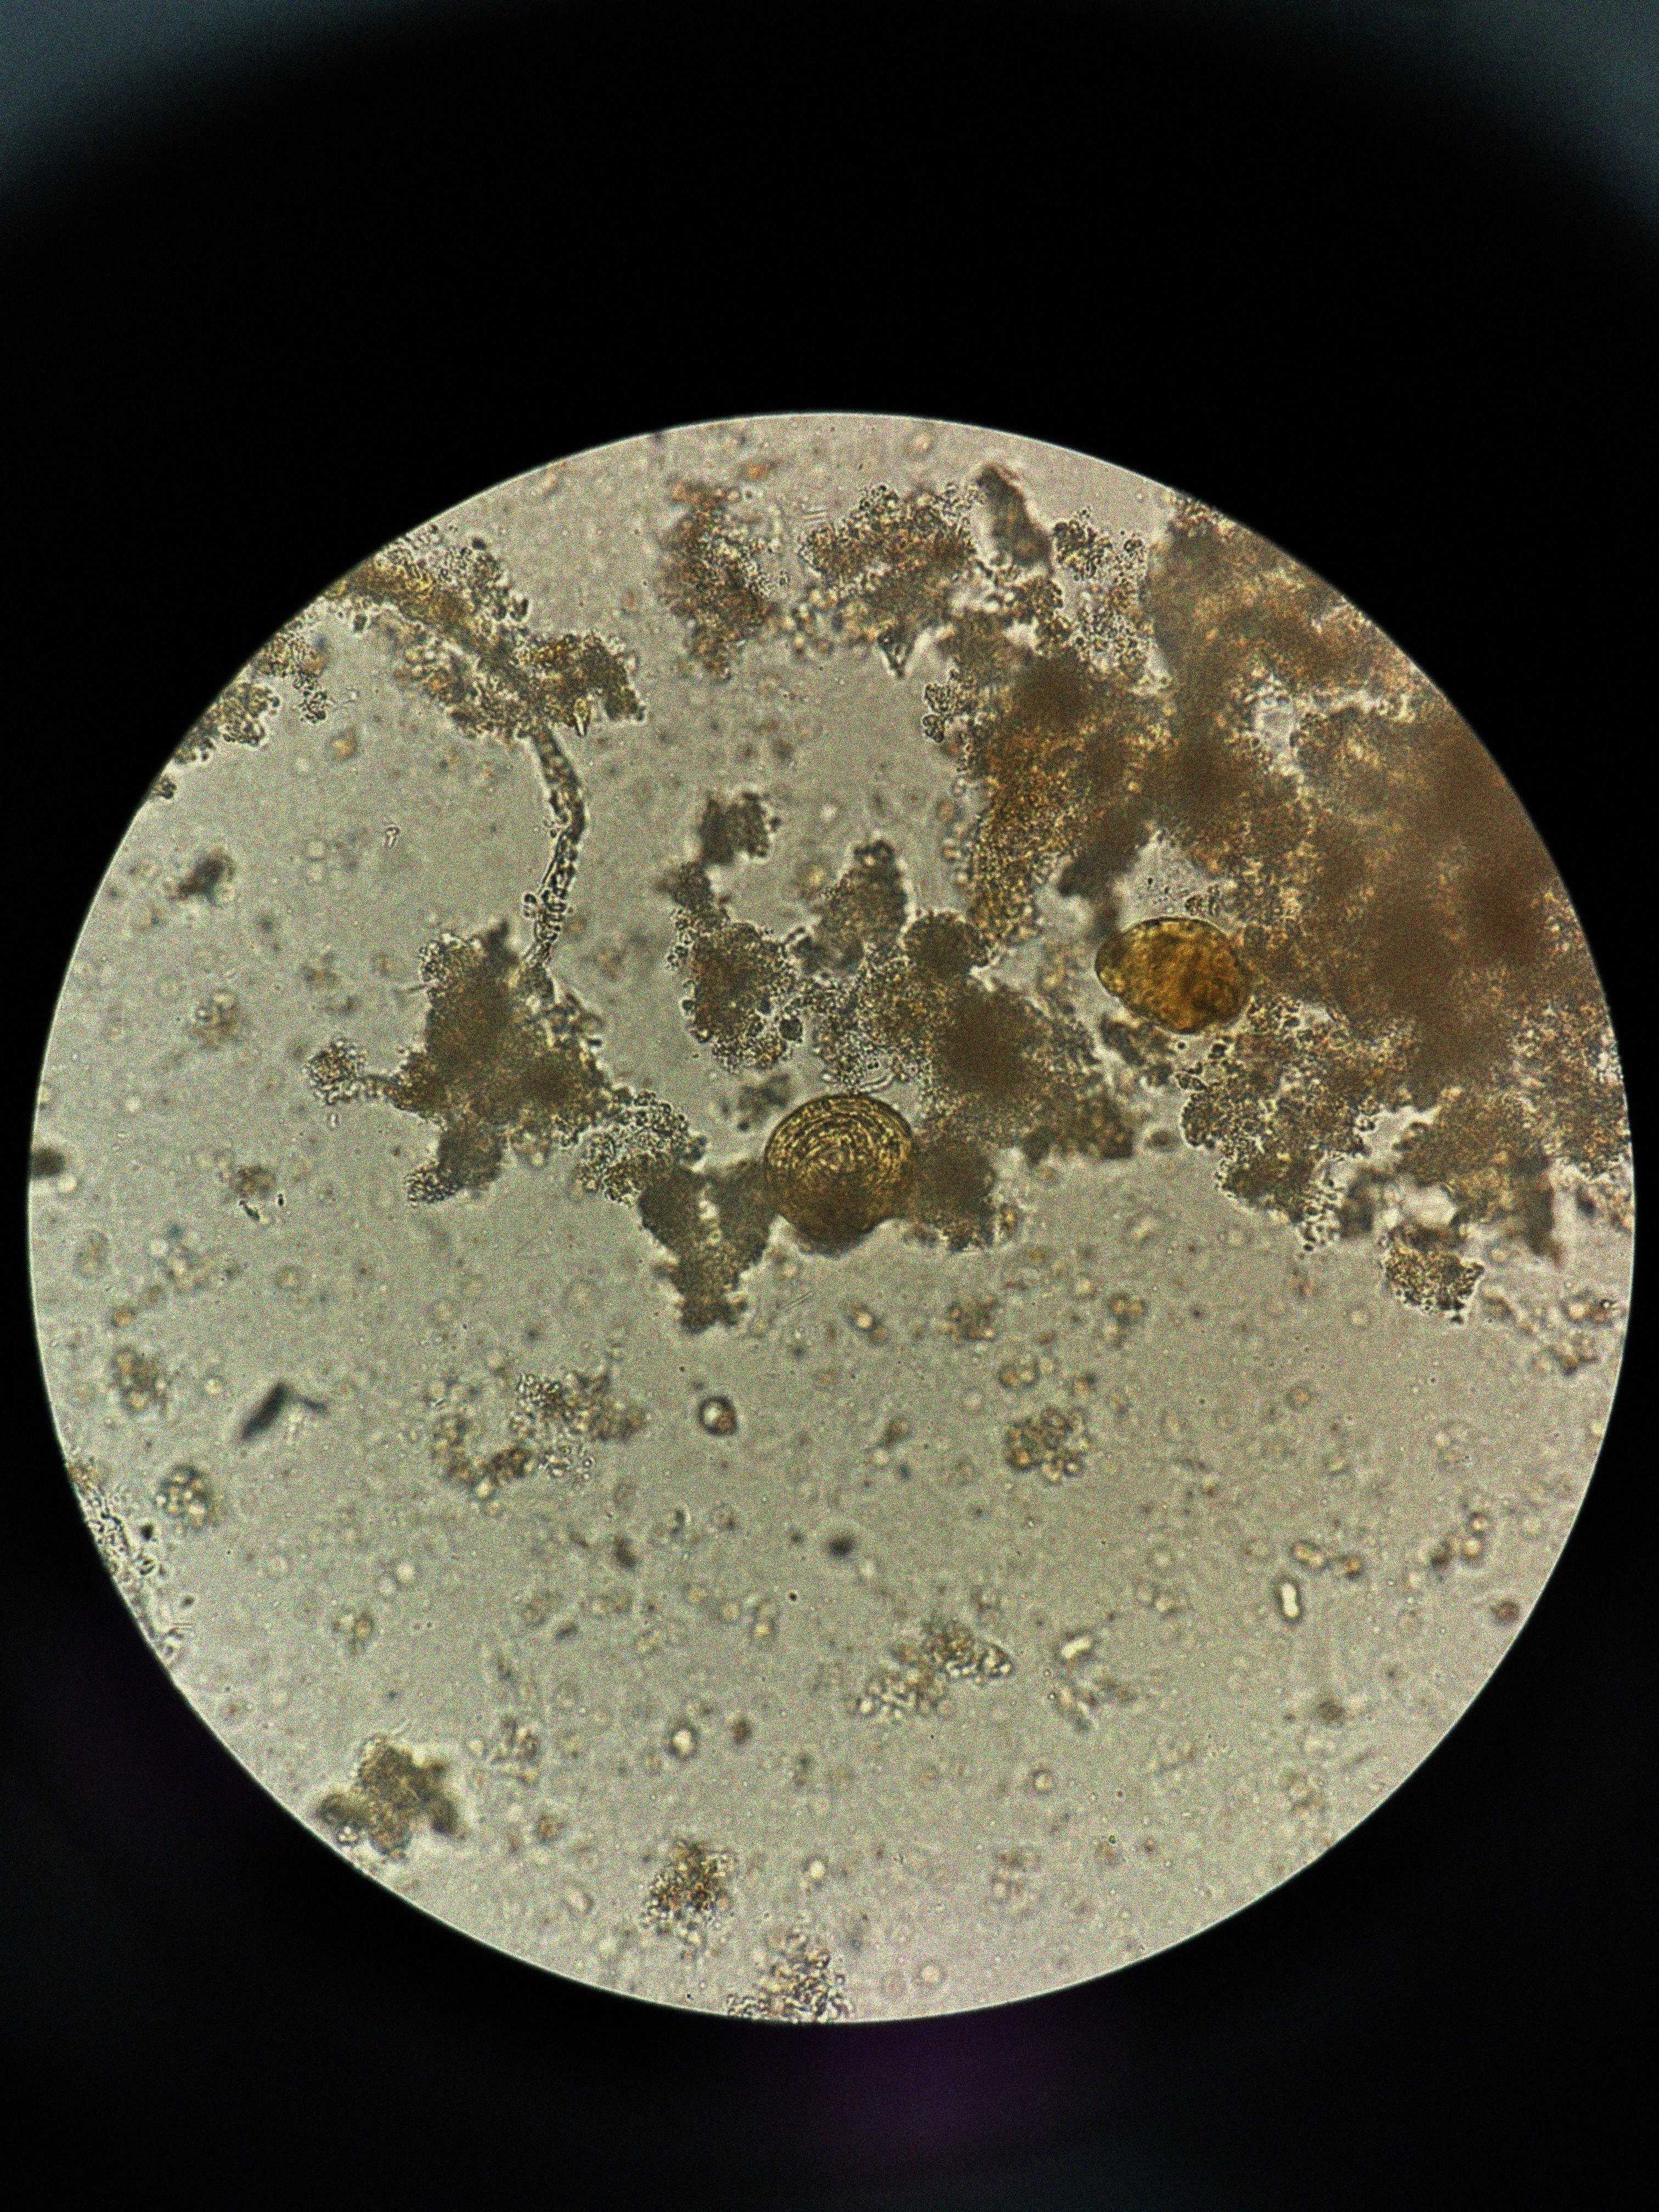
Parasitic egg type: Ascaris lumbricoides